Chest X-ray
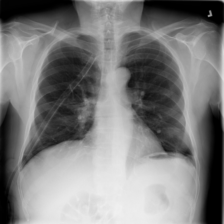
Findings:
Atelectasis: positive
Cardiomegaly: negative
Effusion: negative
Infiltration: negative
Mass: negative
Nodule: positive
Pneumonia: negative
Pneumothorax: positive
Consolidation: negative
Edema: negative
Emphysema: negative
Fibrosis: negative
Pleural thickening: negative
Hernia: negative